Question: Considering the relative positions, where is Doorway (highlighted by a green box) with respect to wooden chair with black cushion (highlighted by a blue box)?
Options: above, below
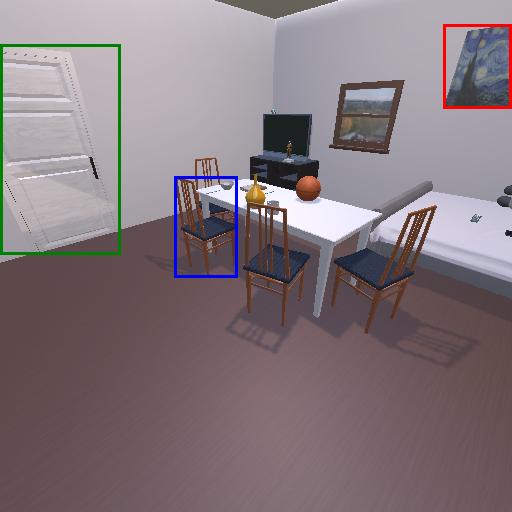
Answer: above